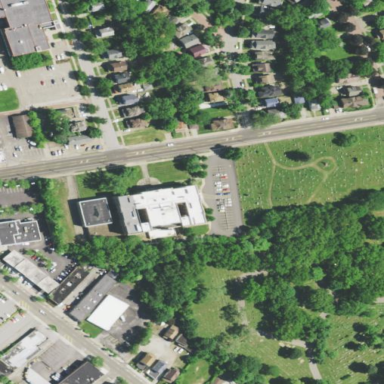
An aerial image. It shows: Cemetery.